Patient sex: F
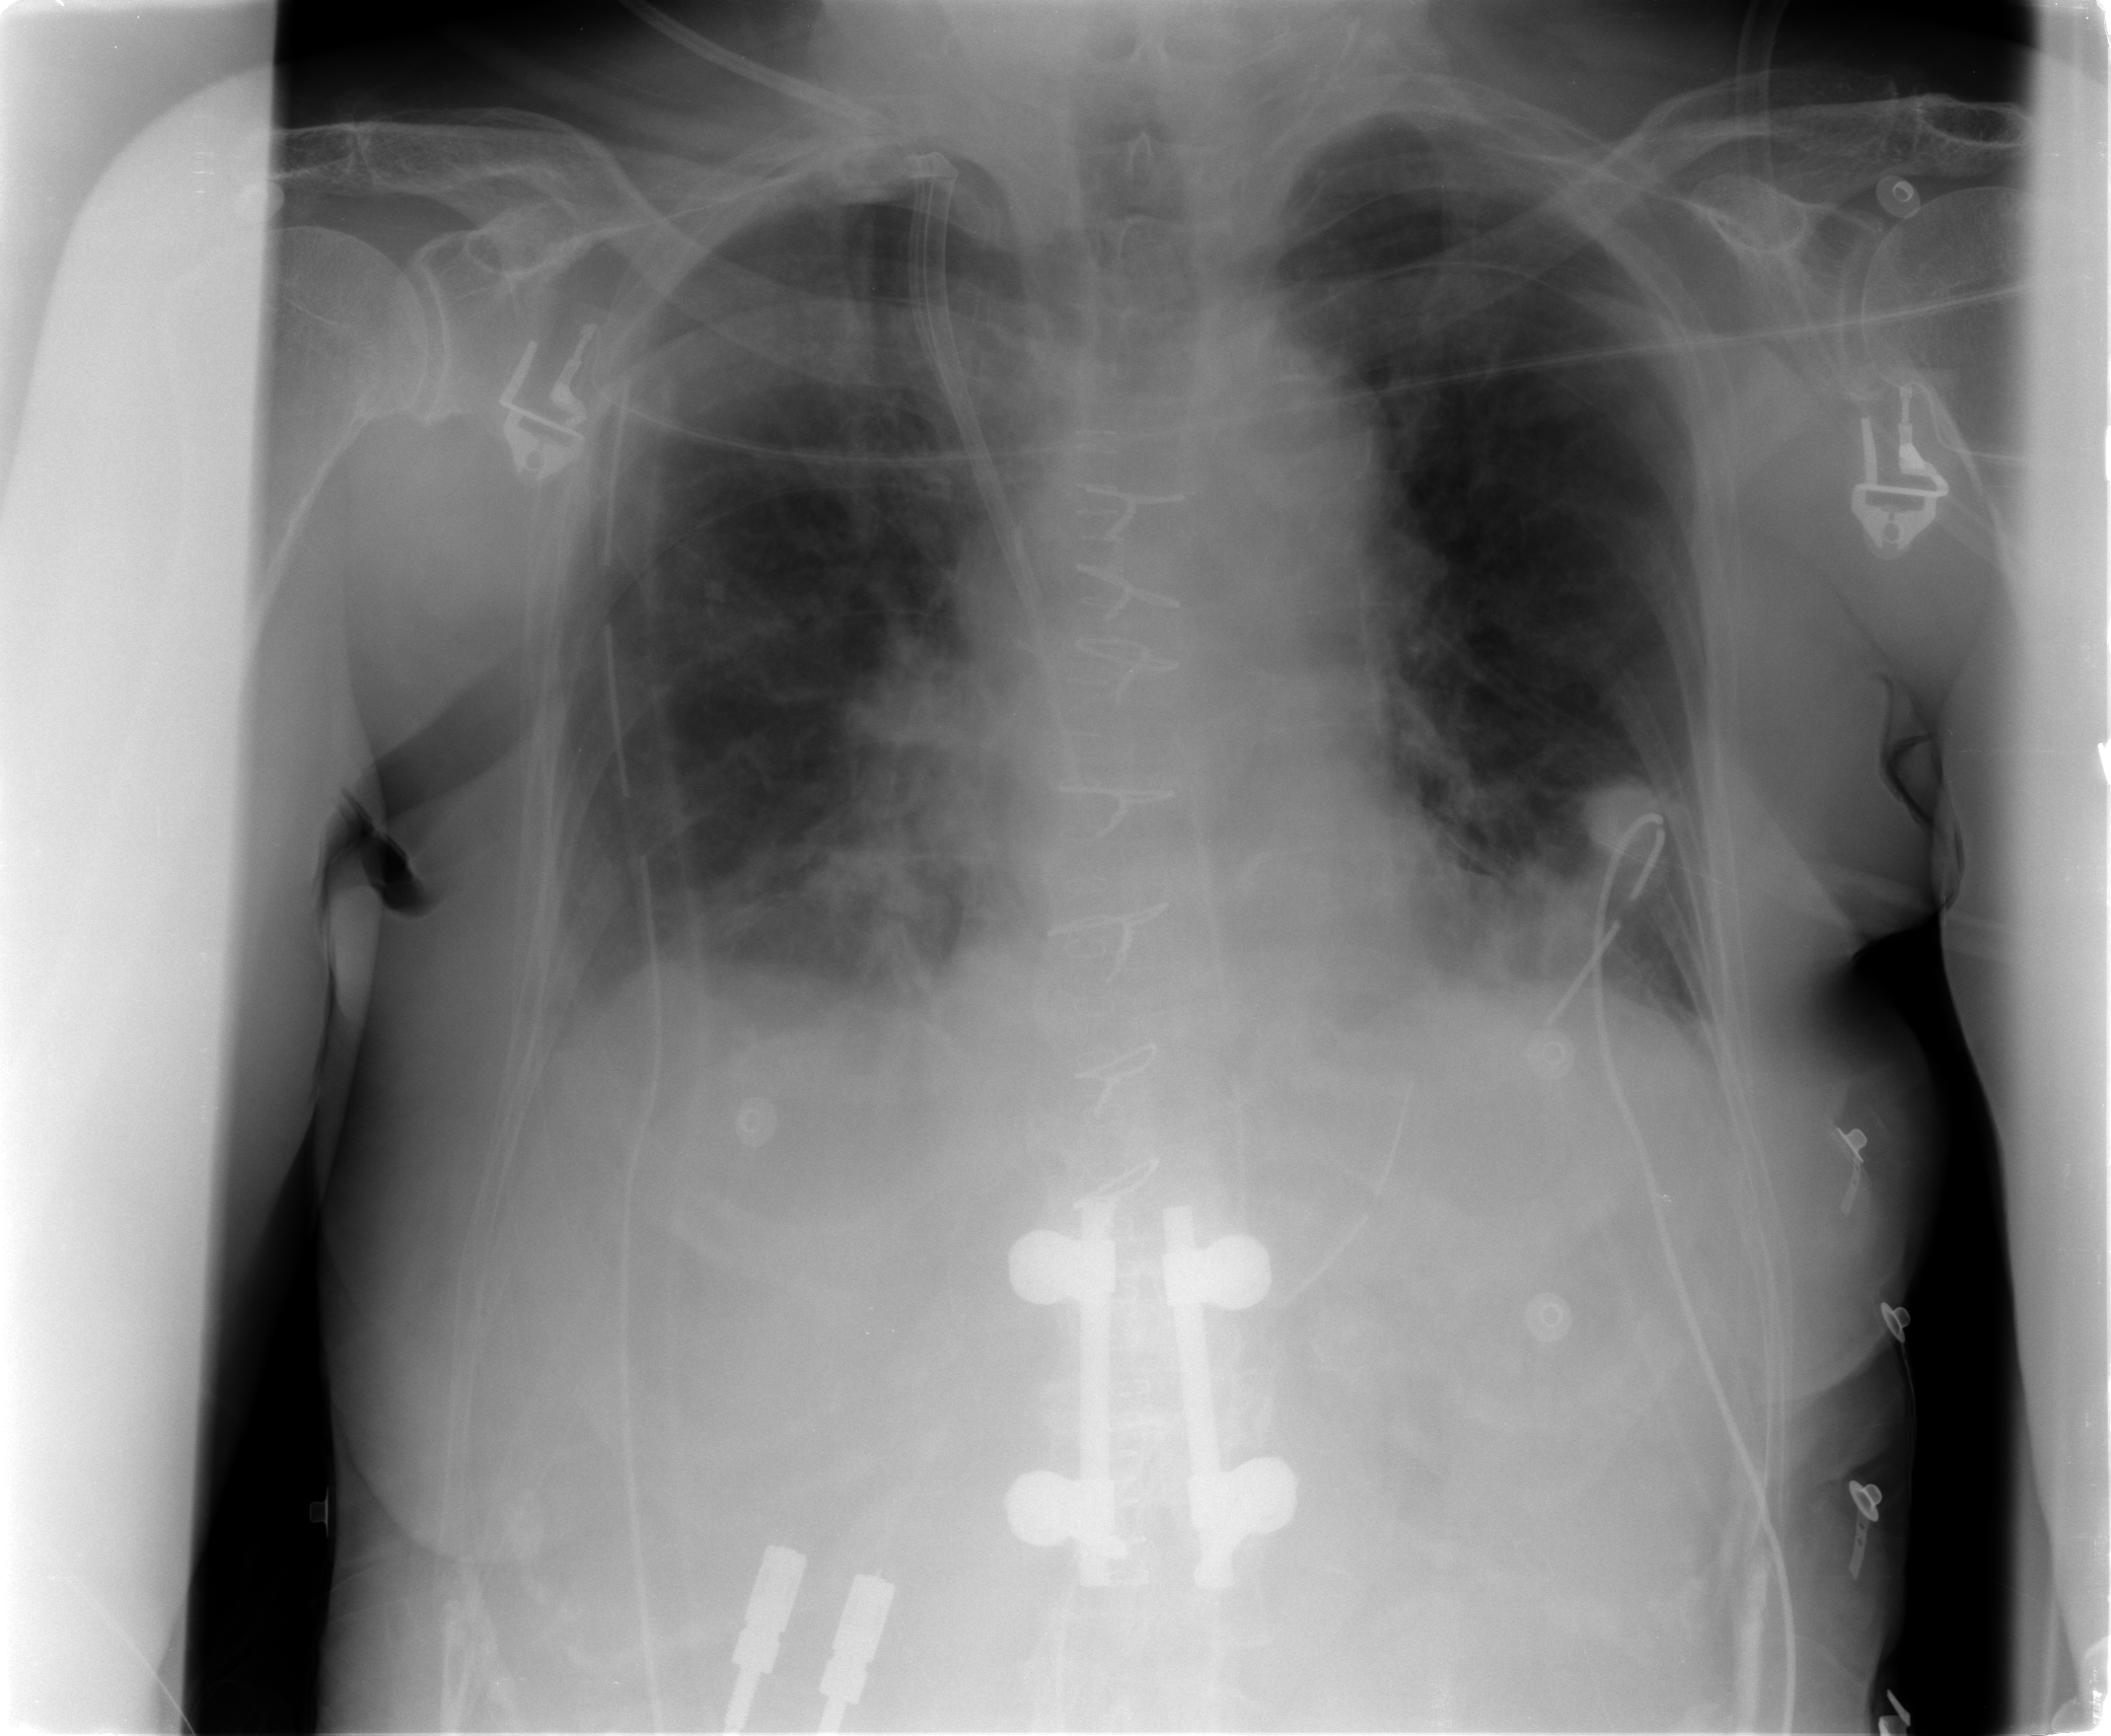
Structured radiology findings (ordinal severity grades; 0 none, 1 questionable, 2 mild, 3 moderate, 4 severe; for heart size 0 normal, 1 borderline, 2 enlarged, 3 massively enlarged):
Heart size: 0
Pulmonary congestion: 2
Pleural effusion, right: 1
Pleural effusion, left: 0
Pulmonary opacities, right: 0
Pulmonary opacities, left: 0
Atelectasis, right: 2
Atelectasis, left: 2